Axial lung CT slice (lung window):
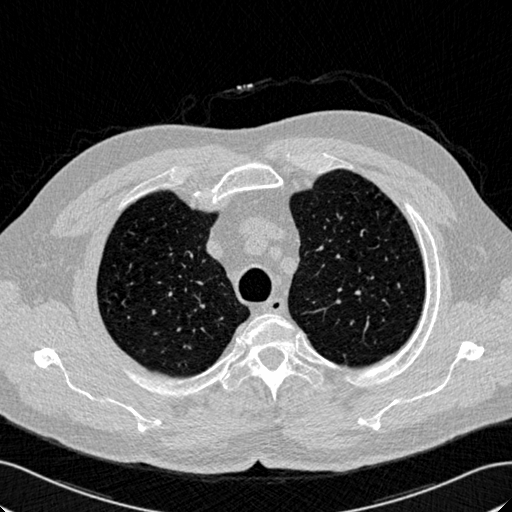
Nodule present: no